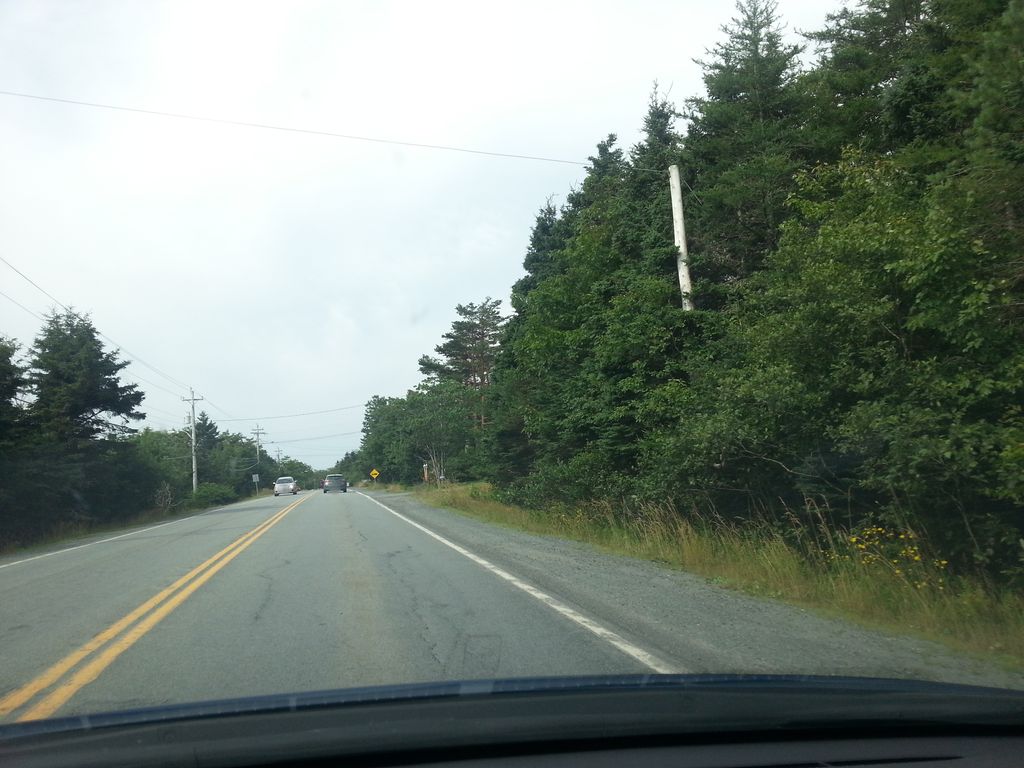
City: halifax